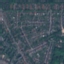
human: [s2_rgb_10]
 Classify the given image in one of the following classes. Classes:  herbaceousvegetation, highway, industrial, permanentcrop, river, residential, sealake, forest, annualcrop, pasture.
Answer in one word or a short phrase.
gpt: Residential